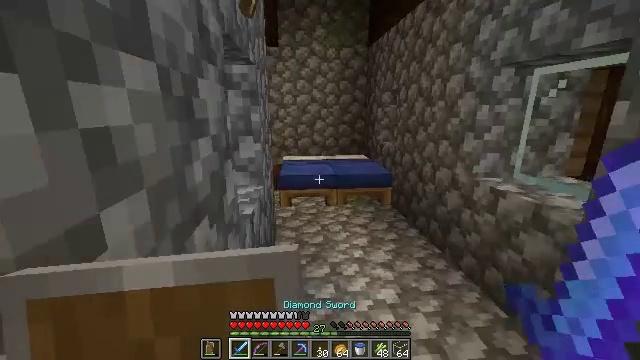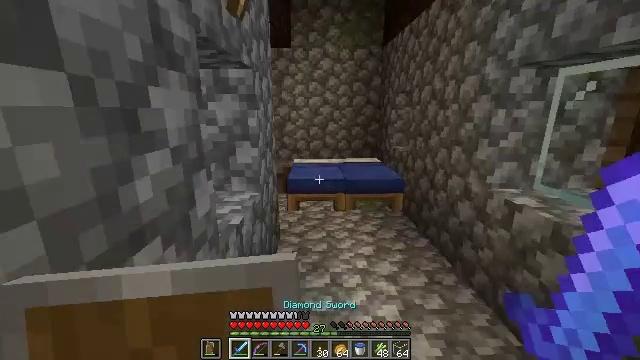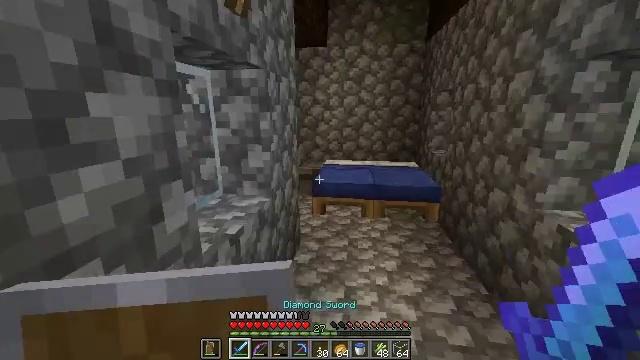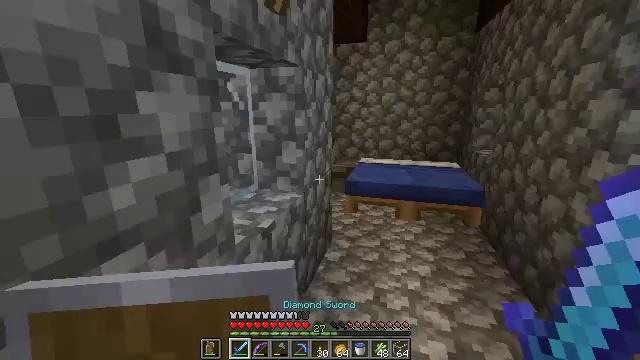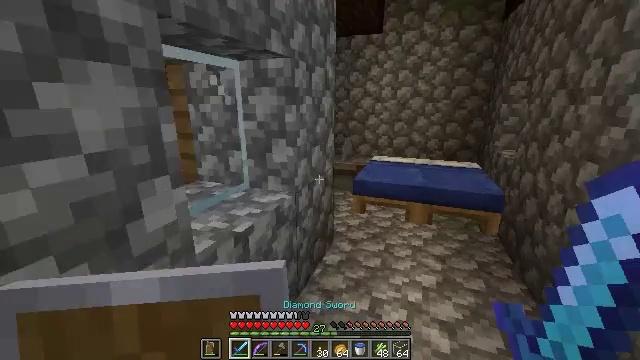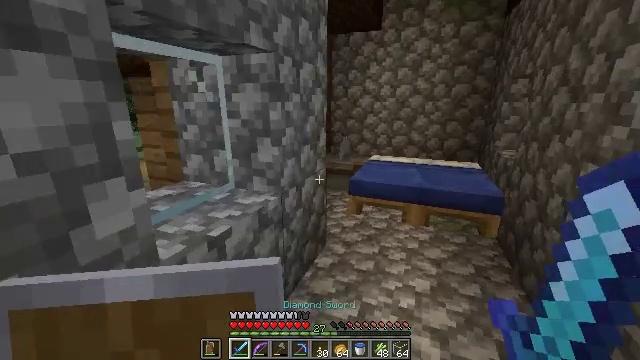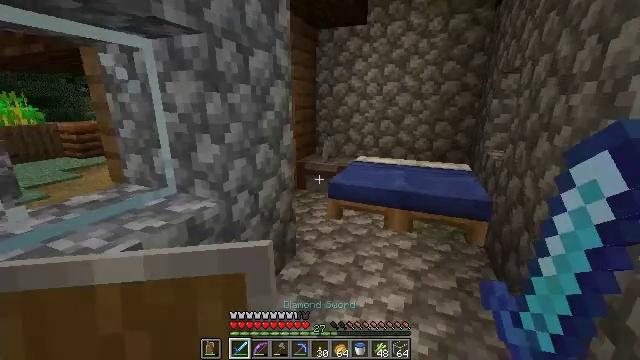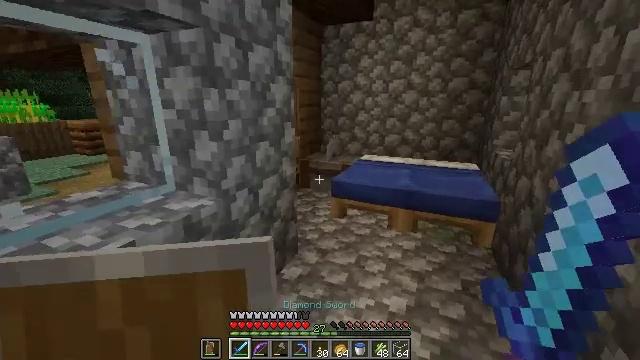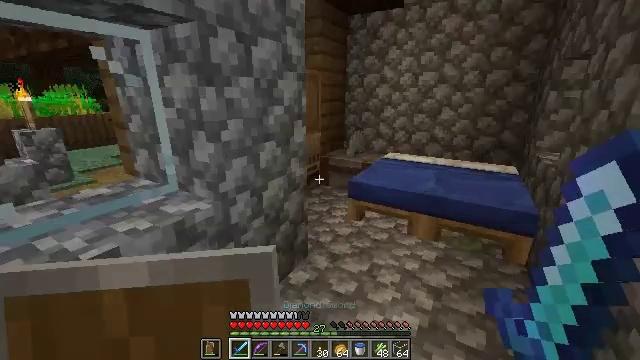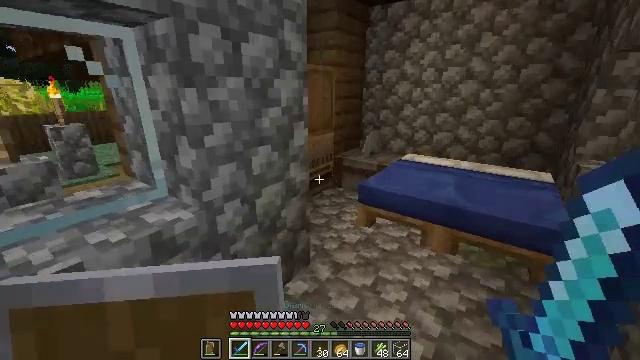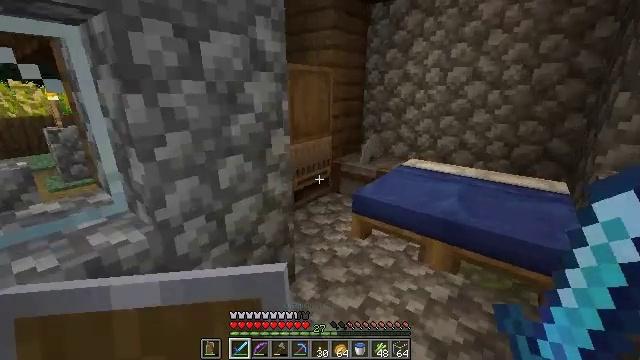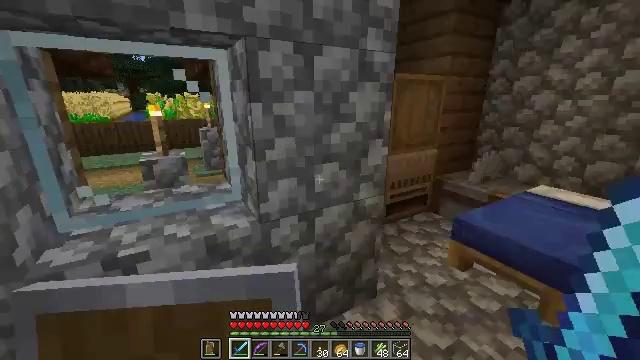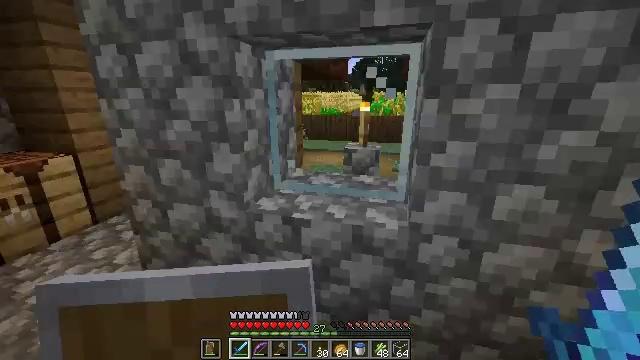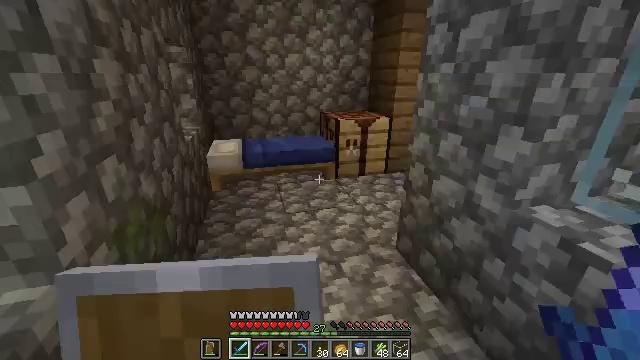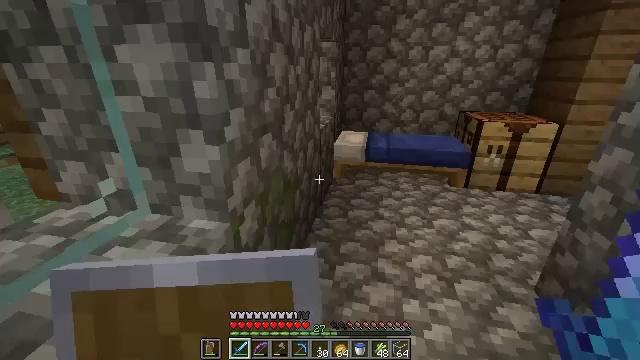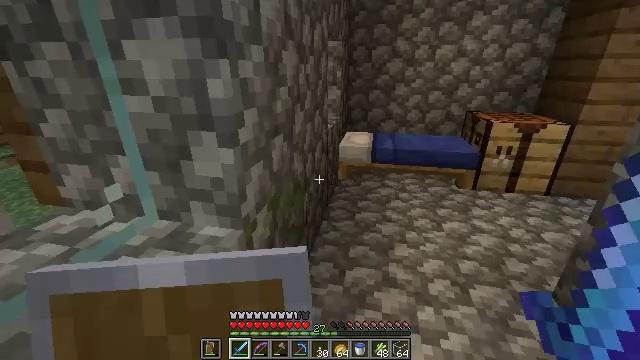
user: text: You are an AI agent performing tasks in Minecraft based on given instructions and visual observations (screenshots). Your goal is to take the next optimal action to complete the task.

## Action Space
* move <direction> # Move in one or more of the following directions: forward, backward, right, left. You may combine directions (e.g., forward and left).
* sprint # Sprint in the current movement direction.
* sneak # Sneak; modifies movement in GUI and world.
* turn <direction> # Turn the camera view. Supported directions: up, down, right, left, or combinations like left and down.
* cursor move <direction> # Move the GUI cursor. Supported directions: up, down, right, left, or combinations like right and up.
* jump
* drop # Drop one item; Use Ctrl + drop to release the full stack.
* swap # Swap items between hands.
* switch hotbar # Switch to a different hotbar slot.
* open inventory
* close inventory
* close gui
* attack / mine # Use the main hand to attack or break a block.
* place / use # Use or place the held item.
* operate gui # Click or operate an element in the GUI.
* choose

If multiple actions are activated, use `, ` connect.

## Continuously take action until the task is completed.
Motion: motion action
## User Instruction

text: Use melon slices to craft melon seeds.
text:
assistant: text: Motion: move forward and move right, turn left
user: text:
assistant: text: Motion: move forward and move right, turn left
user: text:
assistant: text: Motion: move forward and move right, turn left
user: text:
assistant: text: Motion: move forward and move right, turn left and down
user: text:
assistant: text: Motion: move forward and move right
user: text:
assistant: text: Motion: move forward and move right
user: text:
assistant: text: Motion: move forward and move right, turn left
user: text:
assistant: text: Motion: move forward and move right, turn left and down
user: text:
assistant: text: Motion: move forward and move right, turn left
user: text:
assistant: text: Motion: move forward and move right, turn left
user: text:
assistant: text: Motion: move forward and move right, turn left and up
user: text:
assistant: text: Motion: move forward and move right, turn left
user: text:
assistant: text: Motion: move forward and move left, turn left and down
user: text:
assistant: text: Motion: move forward and move left, turn left and down
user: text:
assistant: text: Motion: move forward and move left
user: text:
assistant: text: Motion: move forward and move left
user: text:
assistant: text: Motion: move forward
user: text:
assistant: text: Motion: move forward, turn right
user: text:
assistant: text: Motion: move forward, turn right and up
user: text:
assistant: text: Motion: move forward, turn right
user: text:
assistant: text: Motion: move forward
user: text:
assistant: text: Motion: move forward
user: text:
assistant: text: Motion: move forward, turn right and up
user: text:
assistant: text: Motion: move forward
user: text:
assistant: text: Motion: move forward, use / place
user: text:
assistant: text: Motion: move forward, use / place
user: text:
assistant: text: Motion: use / place
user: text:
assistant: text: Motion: no_op
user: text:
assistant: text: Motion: no_op
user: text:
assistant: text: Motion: no_op